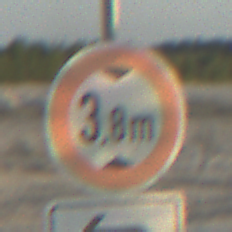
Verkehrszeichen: TatsaechlicheHoehe
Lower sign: RichtungsangabeDurchPfeile2
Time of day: SunriseSunset
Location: Outdoor (Beach)
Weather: Clear
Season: NotSpecified
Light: Natural